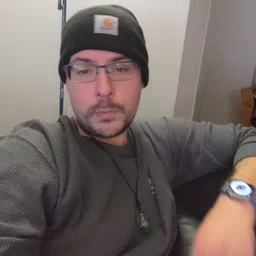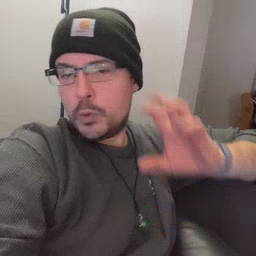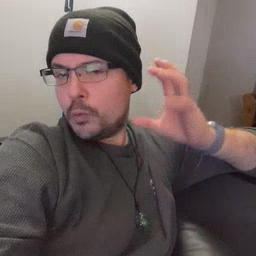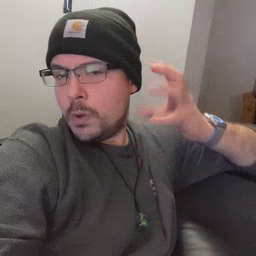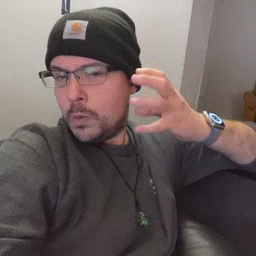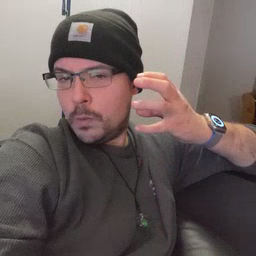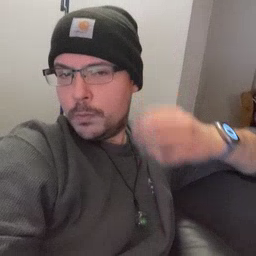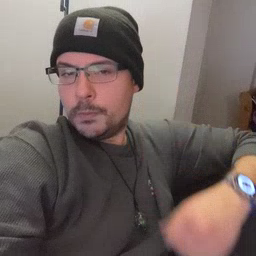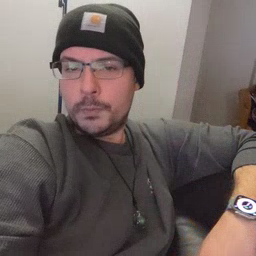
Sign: radio